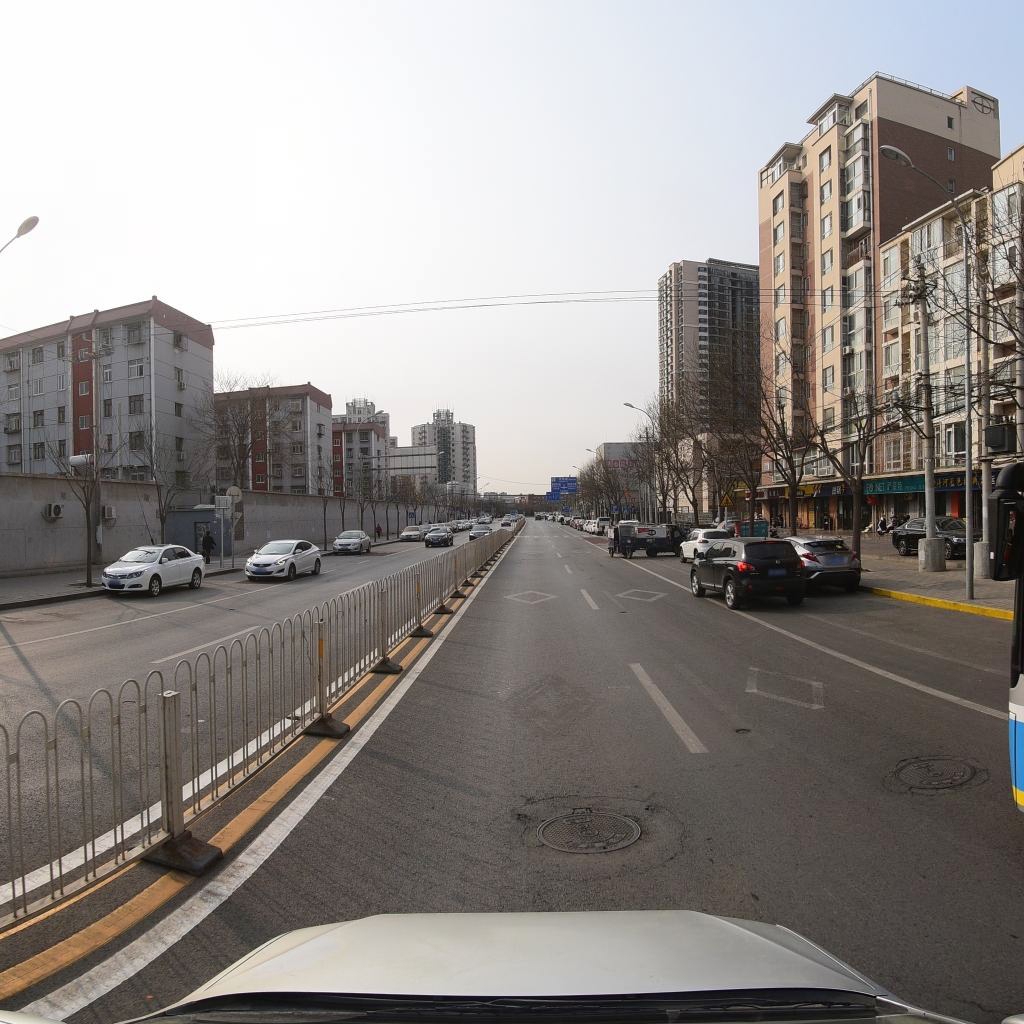
Region: Fengtai
Road damage annotations: longitudinal crack, pothole, manhole cover, manhole cover